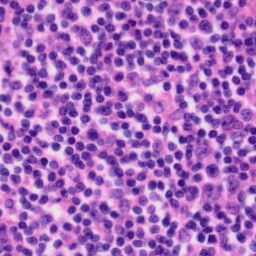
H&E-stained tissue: Tonsil